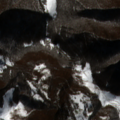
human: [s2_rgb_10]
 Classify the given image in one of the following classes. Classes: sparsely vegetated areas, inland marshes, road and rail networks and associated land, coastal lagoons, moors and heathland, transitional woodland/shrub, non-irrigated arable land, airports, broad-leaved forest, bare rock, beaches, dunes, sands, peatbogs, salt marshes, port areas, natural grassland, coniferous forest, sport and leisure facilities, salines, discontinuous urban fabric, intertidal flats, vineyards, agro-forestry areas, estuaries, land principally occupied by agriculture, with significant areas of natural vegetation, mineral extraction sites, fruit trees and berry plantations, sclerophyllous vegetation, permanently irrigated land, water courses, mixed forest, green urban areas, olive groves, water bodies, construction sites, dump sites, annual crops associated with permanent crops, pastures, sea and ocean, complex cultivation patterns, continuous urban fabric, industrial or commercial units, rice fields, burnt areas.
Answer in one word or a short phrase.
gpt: broad-leaved forest, natural grassland, transitional woodland/shrub